Question: I am developing multiple widgets, One of them uses ListView but ListView is not supported by Android 2.3.
So, if my app is installed in Android 2.3 at that time widget with ListView should not display in widget's list.
But my that widget with ListView is showing in widget's list and if i click on it than it shows me Force Closed.
That's why i want to hide Those Widgets from widget's list.
If any one has any suggestions please reply.
It shows me Force Closed and following Error for widget
Thank you.
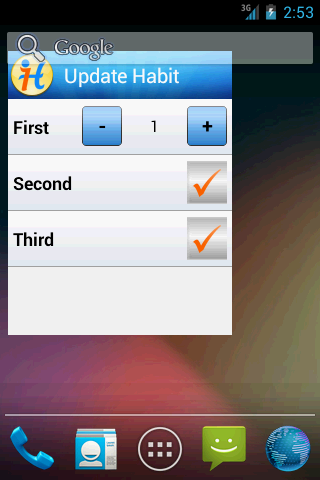
Answer: > I am developing multiple widgets
No, you are developing multiple . While I am sorry that the terms are confusing, it is very important for you to use the right terminology in your question.
> One of them uses ListView but ListView is not supported by Android 2.3.
Correct, 'ListView' is not supported in in Android 2.3 or lower.
> So, if my app is installed in Android 2.3 at that time widget with ListView should not display in widget's list.
Step #1: Create a 'res/values/bools.xml' file, defining a boolean resource, with a name of 'is_honeycomb', and a value of 'false'.
Step #2: Create a 'res/values-v11/bools.xml' file, defining another boolean resource, with the same name ('is_honeycomb'), and a value of 'true'
Step #3: In your manifest, on the '<receiver>' element for the 'AppWidgetProvider' that uses a 'ListView', add 'android:enabled="@bool/is_honeycomb"'.
The net effect is that on Android 3.0+ devices, your 'ListView' app widget will be an available option, but on Android 2.3 and lower devices, it will not.